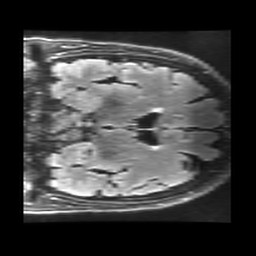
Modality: FLAIR
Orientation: coronal
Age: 66
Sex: female
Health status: healthy
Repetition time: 12 s
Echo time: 0.09782 s